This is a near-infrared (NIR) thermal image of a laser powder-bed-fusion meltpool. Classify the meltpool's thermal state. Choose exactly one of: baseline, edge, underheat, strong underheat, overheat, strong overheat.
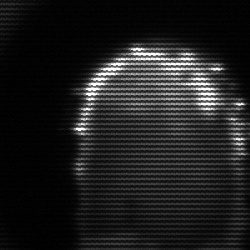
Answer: baseline